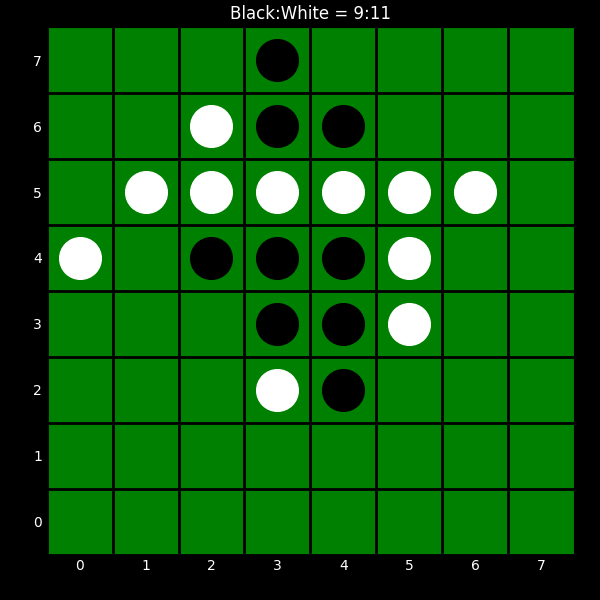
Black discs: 9
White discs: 11